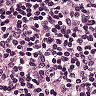
Metastatic tissue present: no